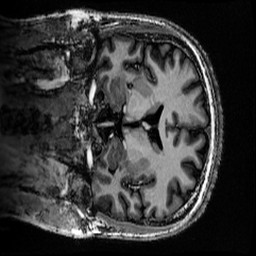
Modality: MP2RAGE
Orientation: coronal
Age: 54
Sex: male
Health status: healthy